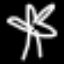
Label: palm tree